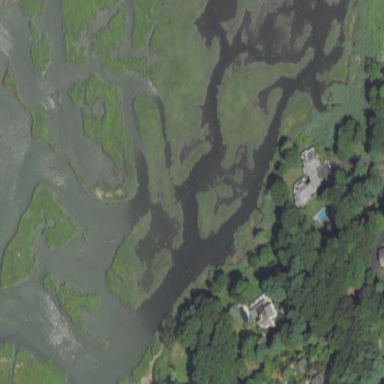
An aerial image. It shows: Tidal flat wetland.